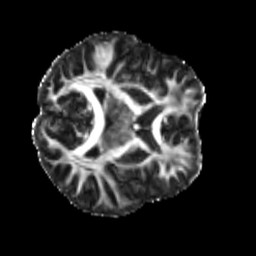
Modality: FA
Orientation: axial
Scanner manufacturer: siemens
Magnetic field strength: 3 T
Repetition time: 4 s
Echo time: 0.0594 s